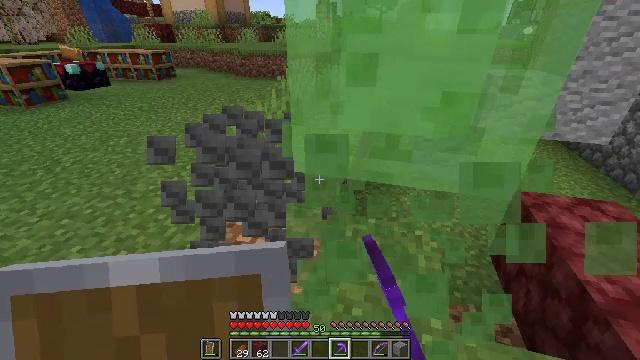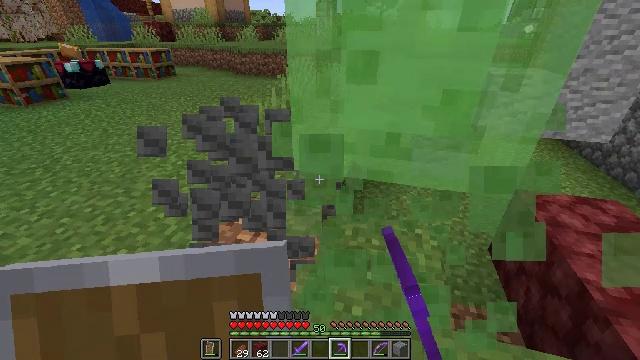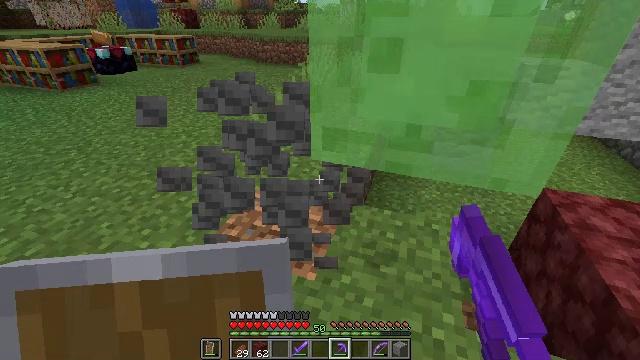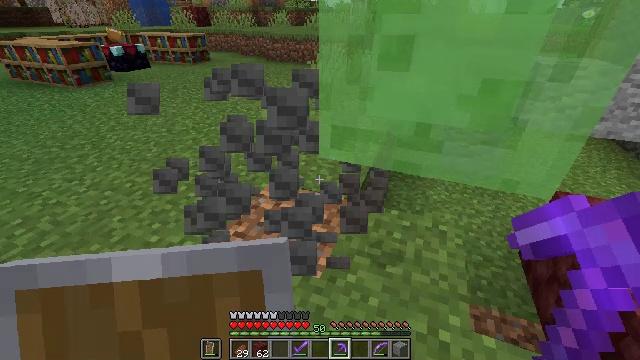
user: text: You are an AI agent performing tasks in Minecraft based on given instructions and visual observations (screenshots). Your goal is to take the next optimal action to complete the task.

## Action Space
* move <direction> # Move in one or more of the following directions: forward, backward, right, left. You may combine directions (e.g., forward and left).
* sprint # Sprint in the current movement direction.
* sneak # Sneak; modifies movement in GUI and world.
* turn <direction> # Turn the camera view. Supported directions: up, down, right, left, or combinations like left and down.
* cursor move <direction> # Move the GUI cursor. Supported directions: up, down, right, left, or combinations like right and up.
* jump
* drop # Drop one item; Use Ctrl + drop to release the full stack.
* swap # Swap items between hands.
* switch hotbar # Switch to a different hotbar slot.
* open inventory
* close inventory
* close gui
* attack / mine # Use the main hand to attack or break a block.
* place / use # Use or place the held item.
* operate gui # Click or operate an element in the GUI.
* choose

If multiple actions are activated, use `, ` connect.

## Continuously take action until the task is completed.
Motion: motion action
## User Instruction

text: Attack the sticky piston to retrieve it.
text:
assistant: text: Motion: no_op
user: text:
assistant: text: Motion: turn left and down
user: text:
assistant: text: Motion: turn left
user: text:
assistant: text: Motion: no_op